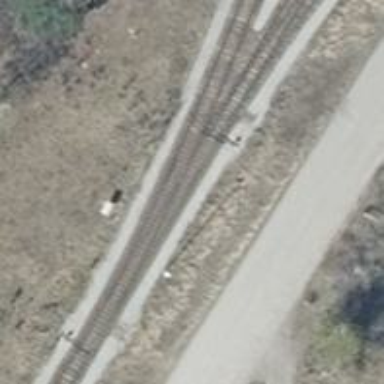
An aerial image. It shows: Railway switch.